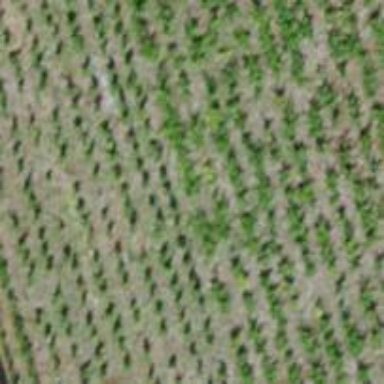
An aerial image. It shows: Beautiful vineyard in the countryside.